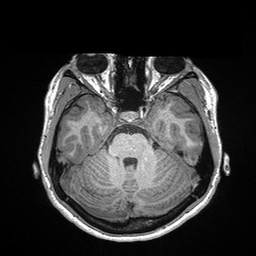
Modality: T1w
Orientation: coronal
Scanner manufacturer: siemens
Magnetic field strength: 3 T
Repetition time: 2.3 s
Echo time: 0.00298 s